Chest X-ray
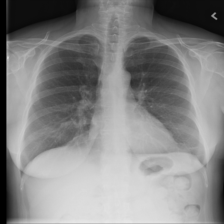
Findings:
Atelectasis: negative
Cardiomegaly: negative
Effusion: negative
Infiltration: negative
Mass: negative
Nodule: negative
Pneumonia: negative
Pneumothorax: negative
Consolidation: negative
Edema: negative
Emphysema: negative
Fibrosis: negative
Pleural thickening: negative
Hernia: negative